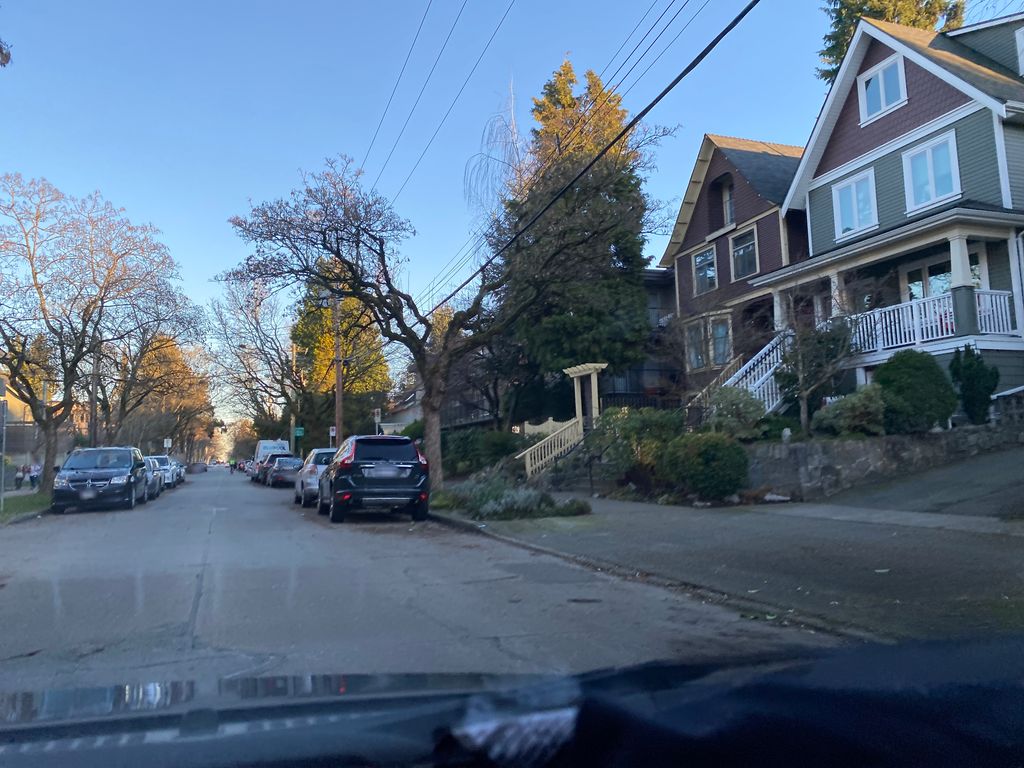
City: vancouver